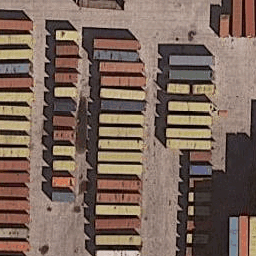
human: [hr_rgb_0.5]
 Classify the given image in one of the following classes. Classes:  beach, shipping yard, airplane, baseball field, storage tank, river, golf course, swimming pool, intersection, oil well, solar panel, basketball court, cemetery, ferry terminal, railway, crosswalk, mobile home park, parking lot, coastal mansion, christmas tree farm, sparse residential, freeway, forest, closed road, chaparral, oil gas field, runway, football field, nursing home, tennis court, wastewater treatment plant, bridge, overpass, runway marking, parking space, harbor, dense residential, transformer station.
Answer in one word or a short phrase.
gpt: shipping yard